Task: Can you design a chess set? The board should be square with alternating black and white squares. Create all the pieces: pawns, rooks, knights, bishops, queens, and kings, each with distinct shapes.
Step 4353:
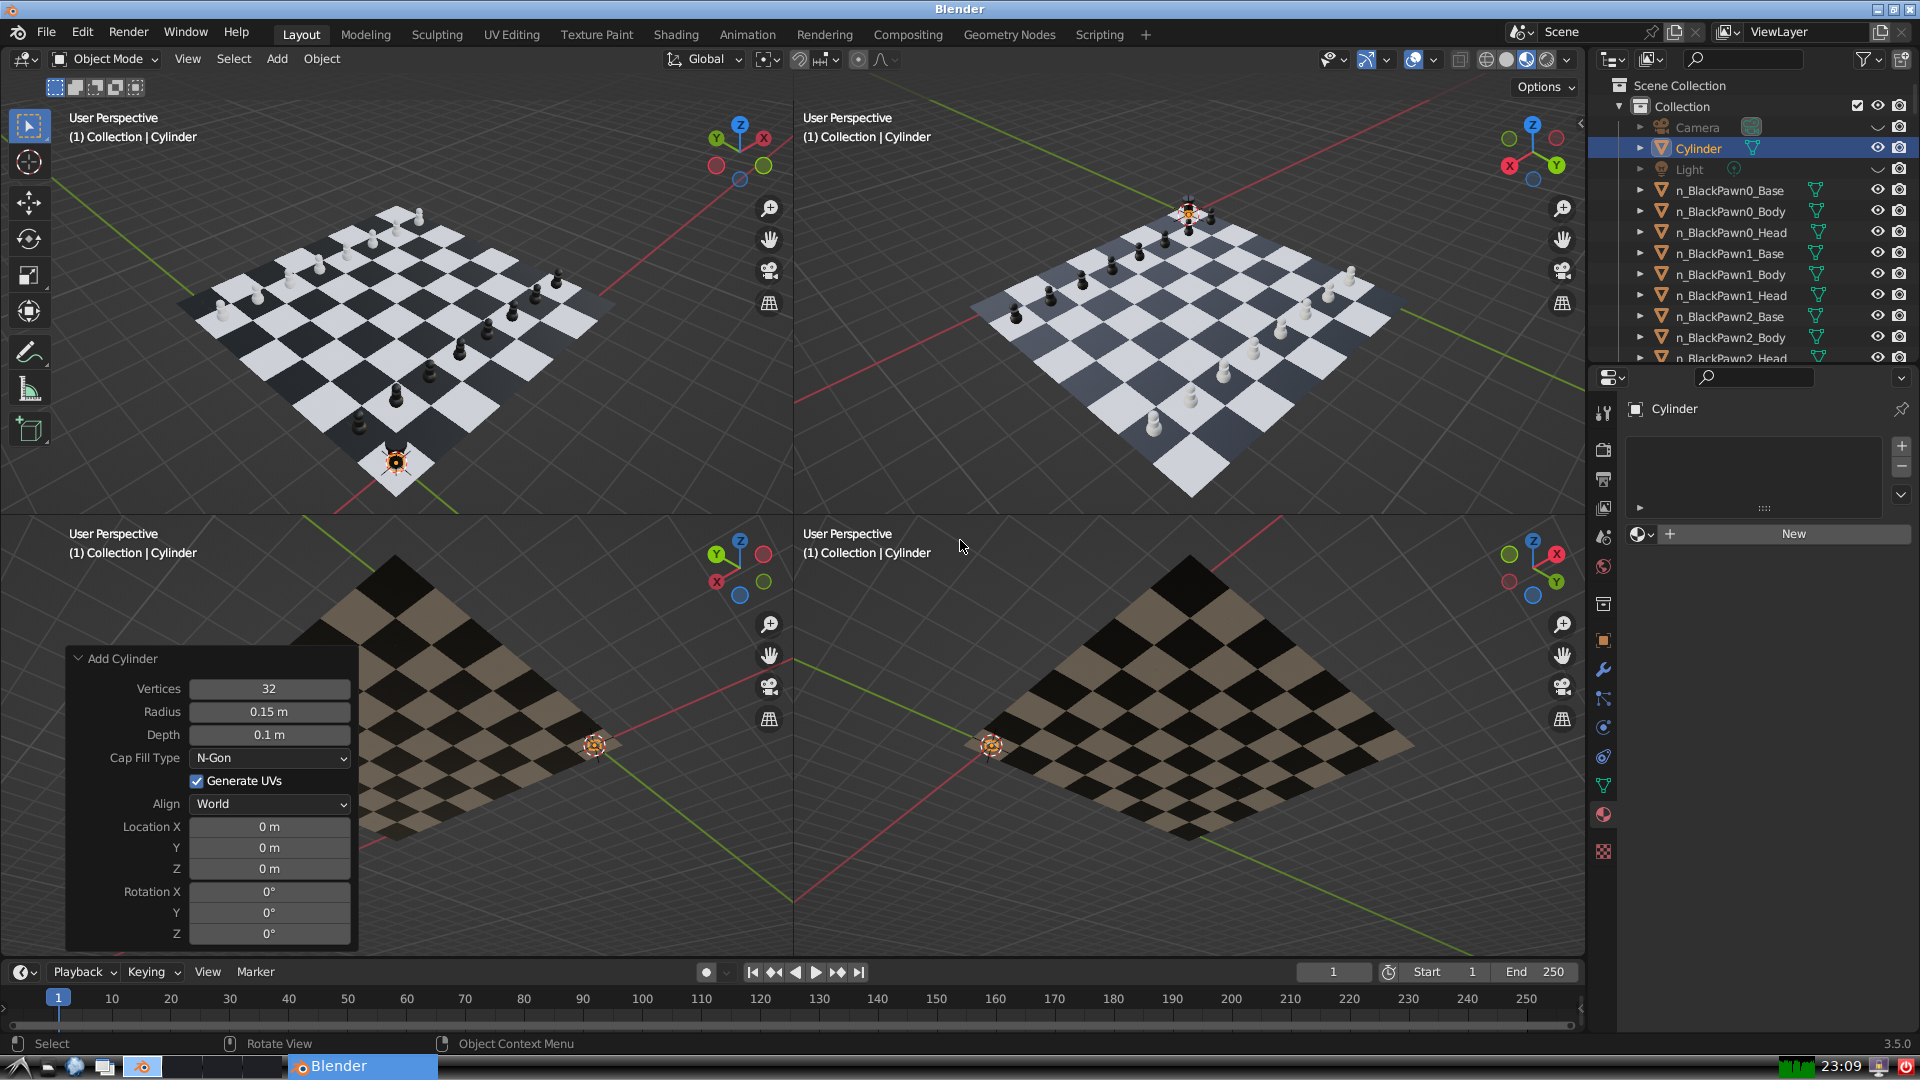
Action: {"key_press": ['Ctrl, Home']}